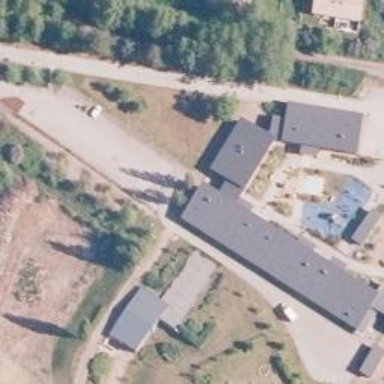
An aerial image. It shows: Building.